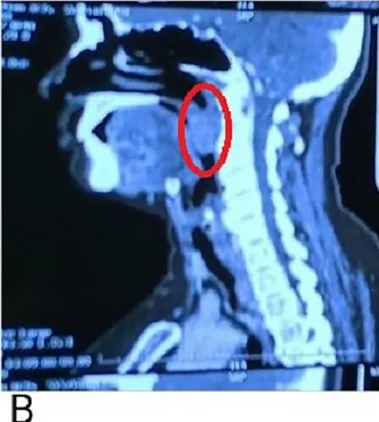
Anteromedial extension abutting to the base of the tongue.
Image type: radiology (ct)